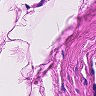
Metastatic tissue present: no